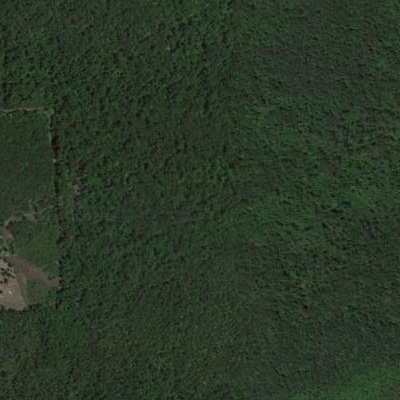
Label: eForest